Field crop: maize
Growth stage: 2
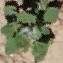
Species: chenopodium